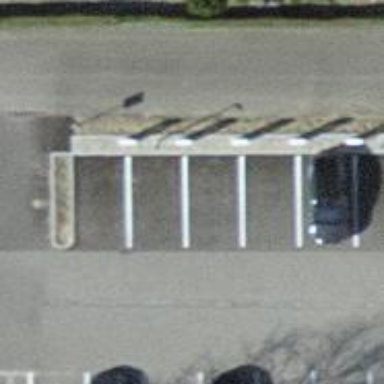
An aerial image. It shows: Charging station.